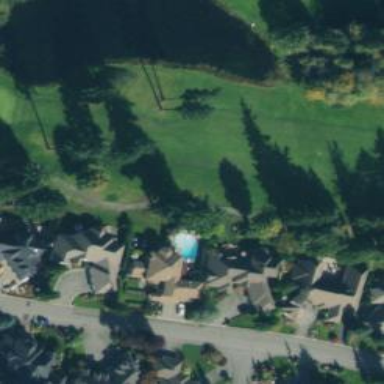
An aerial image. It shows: View of golf hole.